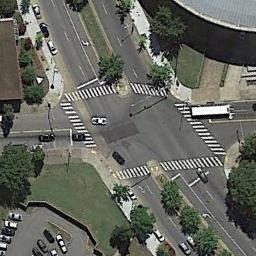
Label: intersection